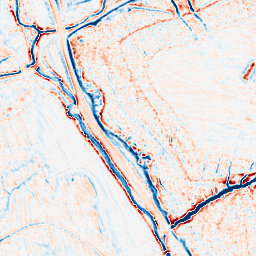
Category: classical
Decomposition family: gaussian_anisotropic
Decomposition parameters: sigma_x: 2
sigma_y: 2
Upsampling method: bilinear
Upsampling parameters: scale: 2
Upsampling scale: 2